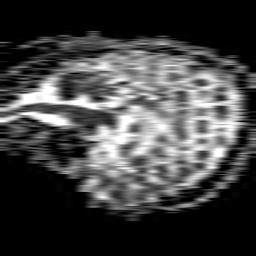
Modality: ADC
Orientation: sagittal
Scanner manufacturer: philips
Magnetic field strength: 1.5 T
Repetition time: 4.6 s
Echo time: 0.08941 s